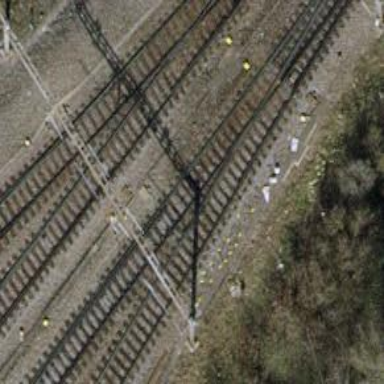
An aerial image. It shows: Railway switch.